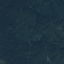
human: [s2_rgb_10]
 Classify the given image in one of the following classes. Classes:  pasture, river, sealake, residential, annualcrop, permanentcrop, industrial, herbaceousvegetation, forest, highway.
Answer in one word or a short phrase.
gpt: Forest